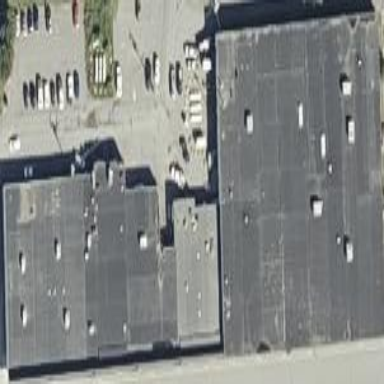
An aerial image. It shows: Healthcare building.